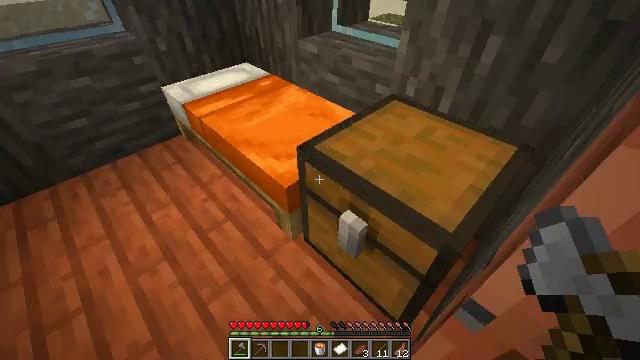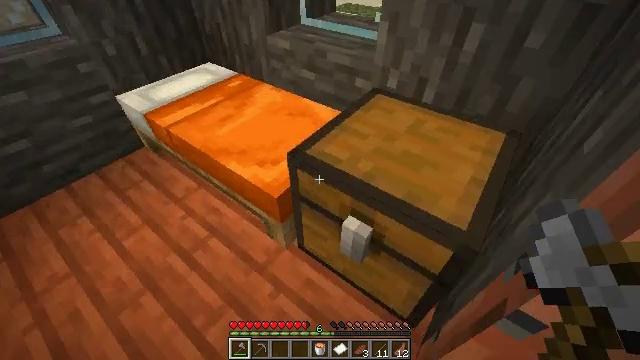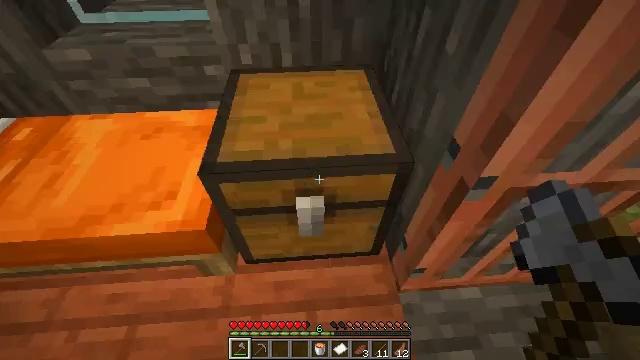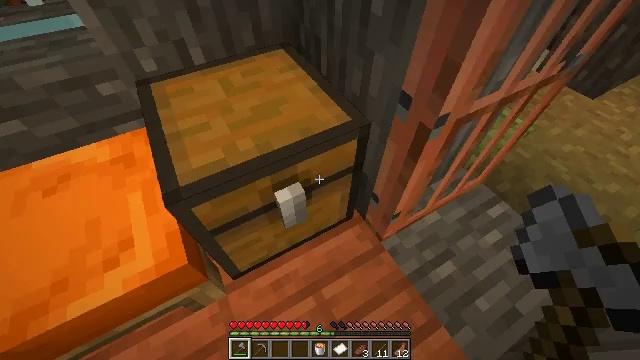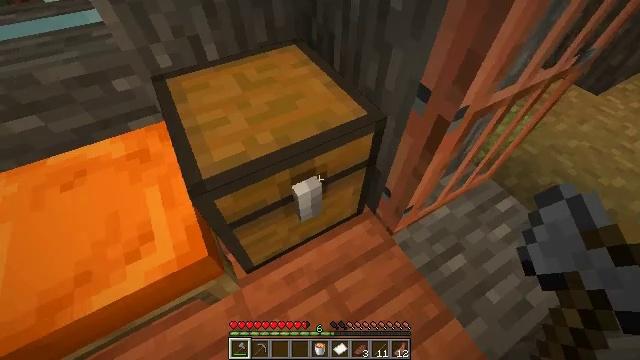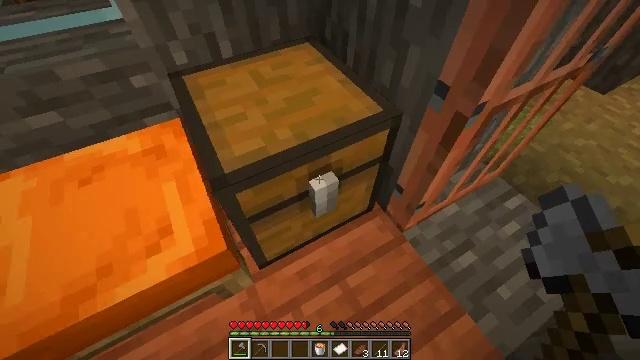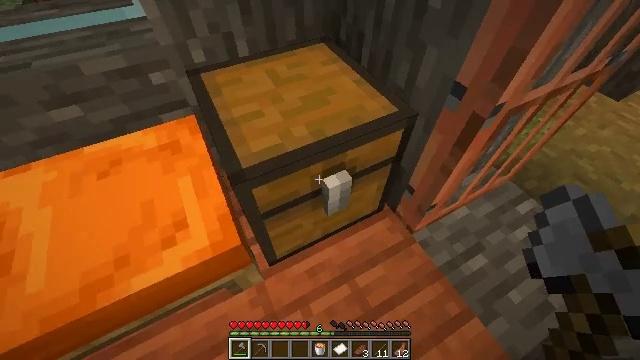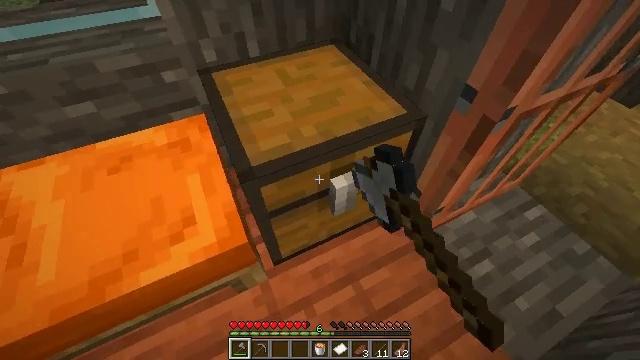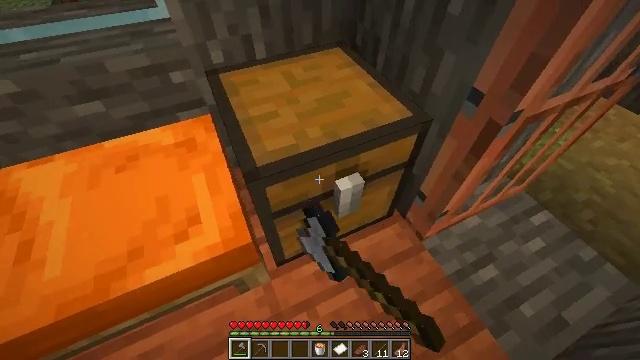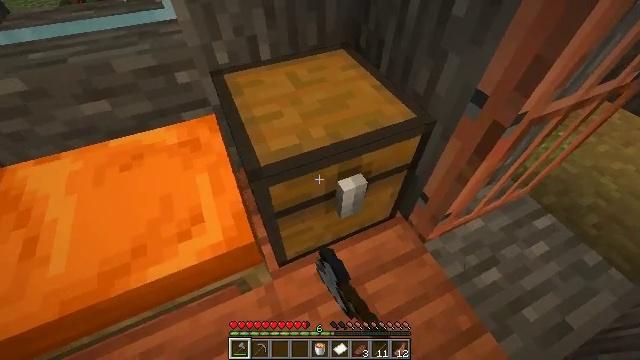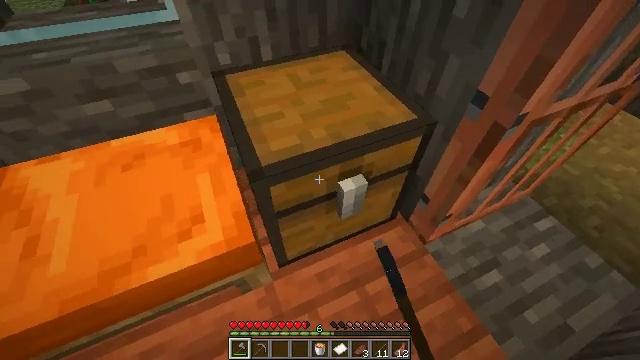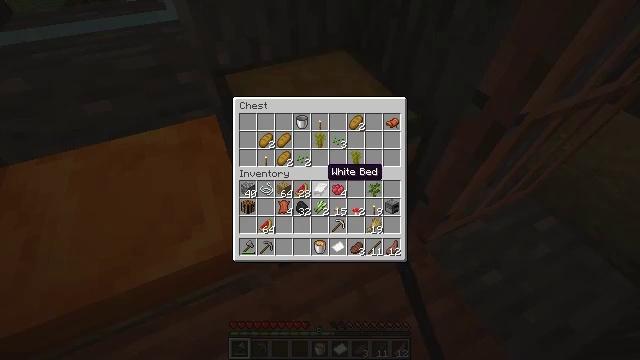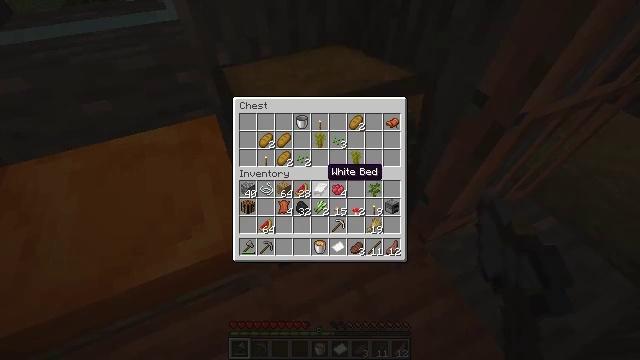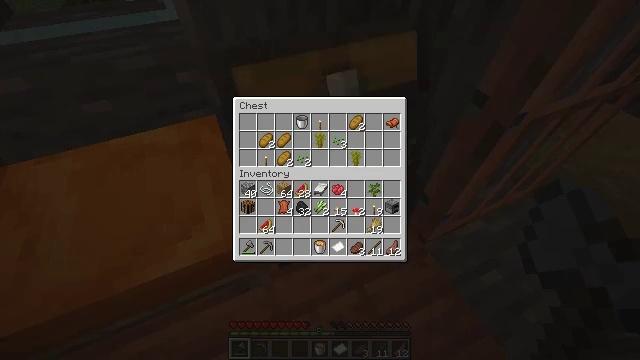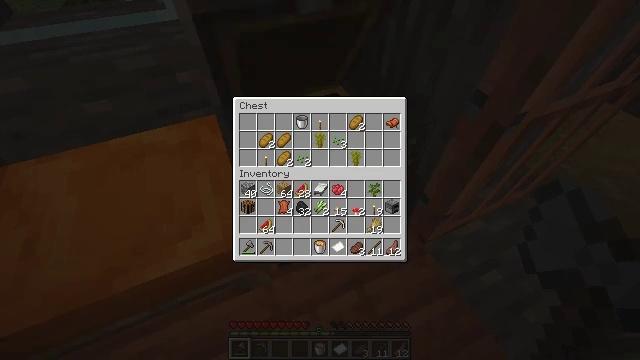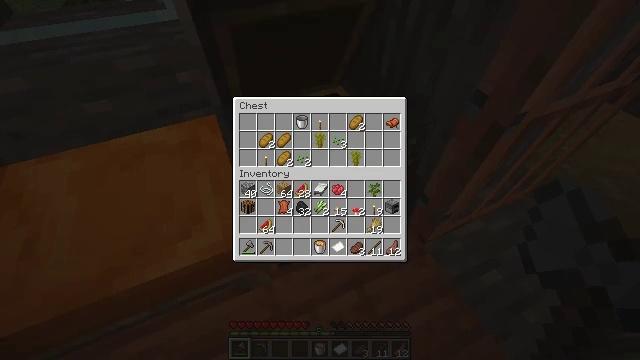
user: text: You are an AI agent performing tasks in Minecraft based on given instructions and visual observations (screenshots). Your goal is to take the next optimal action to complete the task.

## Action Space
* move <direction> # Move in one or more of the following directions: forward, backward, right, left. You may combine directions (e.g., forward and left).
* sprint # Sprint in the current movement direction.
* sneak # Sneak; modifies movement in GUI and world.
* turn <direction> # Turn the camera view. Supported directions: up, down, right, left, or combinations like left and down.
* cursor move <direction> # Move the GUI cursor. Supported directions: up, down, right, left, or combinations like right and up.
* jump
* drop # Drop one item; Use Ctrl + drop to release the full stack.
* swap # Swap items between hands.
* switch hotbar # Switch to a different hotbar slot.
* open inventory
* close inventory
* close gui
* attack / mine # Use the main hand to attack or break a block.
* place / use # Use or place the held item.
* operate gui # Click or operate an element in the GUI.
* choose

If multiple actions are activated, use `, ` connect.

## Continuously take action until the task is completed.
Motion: motion action
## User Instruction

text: Gather the acacia door from a structure.
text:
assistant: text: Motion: move left, turn right and down
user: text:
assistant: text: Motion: move left, turn right and down
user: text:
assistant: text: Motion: move left, turn right and down
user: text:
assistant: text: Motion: no_op
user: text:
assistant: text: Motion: no_op
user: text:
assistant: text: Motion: turn left, use / place
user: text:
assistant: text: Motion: turn left
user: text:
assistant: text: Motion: turn left
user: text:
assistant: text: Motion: no_op
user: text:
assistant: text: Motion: no_op
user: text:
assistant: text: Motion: open gui
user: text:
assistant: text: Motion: no_op
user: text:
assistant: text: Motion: no_op
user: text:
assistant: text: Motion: no_op
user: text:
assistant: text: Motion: no_op
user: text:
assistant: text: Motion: no_op
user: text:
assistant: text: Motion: no_op
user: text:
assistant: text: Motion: no_op
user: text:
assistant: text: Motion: cursor move up
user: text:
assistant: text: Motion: cursor move up
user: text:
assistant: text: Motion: no_op
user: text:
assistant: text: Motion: no_op
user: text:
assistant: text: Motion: no_op
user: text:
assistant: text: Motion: no_op
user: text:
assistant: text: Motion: no_op
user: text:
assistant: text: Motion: cursor move left
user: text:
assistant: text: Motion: cursor move left
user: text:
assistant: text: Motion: sneak
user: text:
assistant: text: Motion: sneak
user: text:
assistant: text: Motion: sneak